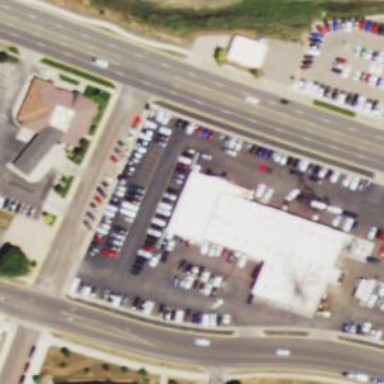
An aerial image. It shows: Retail building.